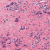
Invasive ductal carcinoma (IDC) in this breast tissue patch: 1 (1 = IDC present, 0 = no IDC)